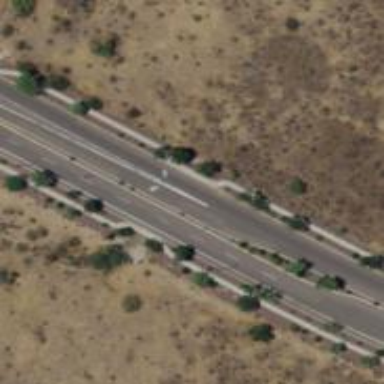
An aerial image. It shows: Tertiary road with asphalt surface.